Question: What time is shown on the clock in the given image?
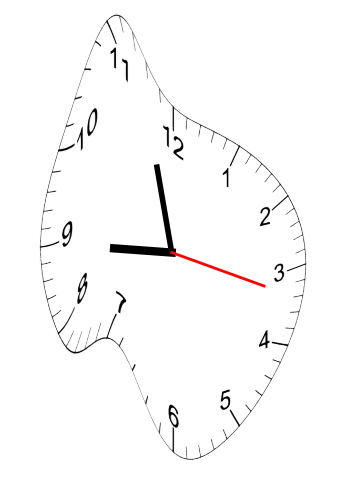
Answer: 08:57:17